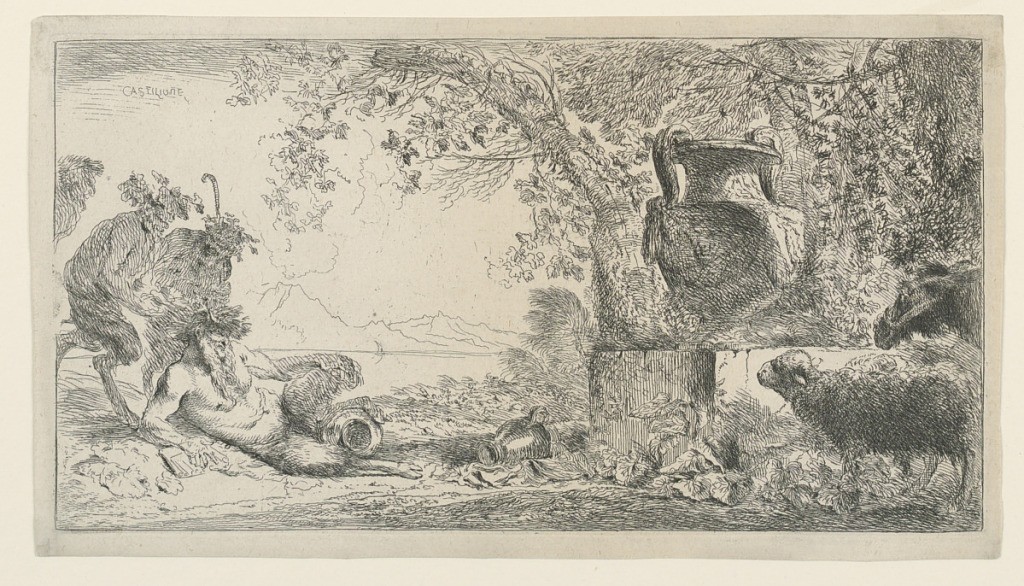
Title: Pan Sitting Opposite a Vase
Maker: Giovanni Benedetto Castiglione, Italian, 1609–1664
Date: ca. 1660
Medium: Etching on paper
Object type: Print
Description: Figural scene in a garden or forest clearing. At left, the Greek God Pan reclines, two satyrs standing behind him. At right, a monument topped with a large urn. At right foreground, a sheep and donkey.